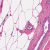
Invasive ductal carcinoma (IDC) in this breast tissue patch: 0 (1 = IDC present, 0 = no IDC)